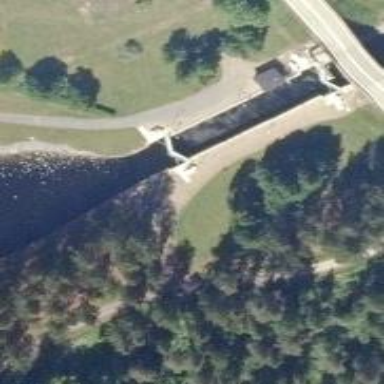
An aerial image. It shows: Lock gate along waterway.